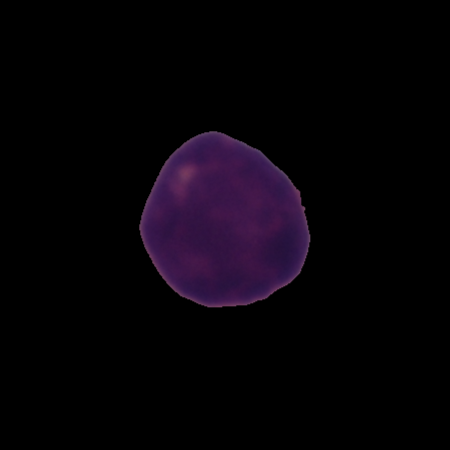
Label: healthy